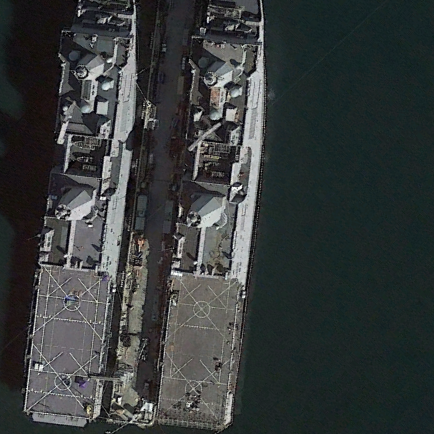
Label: combat